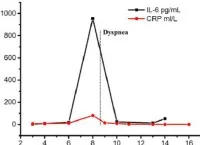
Clinical data of L-CRS. (B) levels of cytokine.
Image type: pathology (immunostaining)